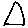
Label: triangle